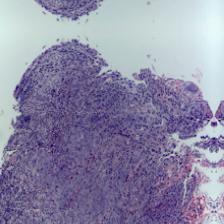
Diagnosis: OSCC